Question: I made a web application from dev express templates and changed the gridview to be rendered from splitter like this(change in file Views/Home/Index if you wnt to try):
'''
@model System.Collections.IEnumerable
@Html.DevExpress().Splitter(settings =>
{
settings.Name = "testsSplitter";
settings.FullscreenMode = true;
settings.AllowResize = true;
settings.Orientation = System.Web.UI.WebControls.Orientation.Horizontal;
settings.Panes.Add(pane =>
{
pane.ScrollBars = System.Web.UI.WebControls.ScrollBars.Auto;
pane.SetContent(() =>
{
ViewContext.Writer.Write(Html.Partial("GridViewPartialView", Model));
});
});
}).GetHtml()
'''
and now in internet explorer(my version is 9) the home page look like this:

As you can see the header become very big.
I have a real web application thet have the same problem and my client not love it...
Someone know how to resolve this issue?
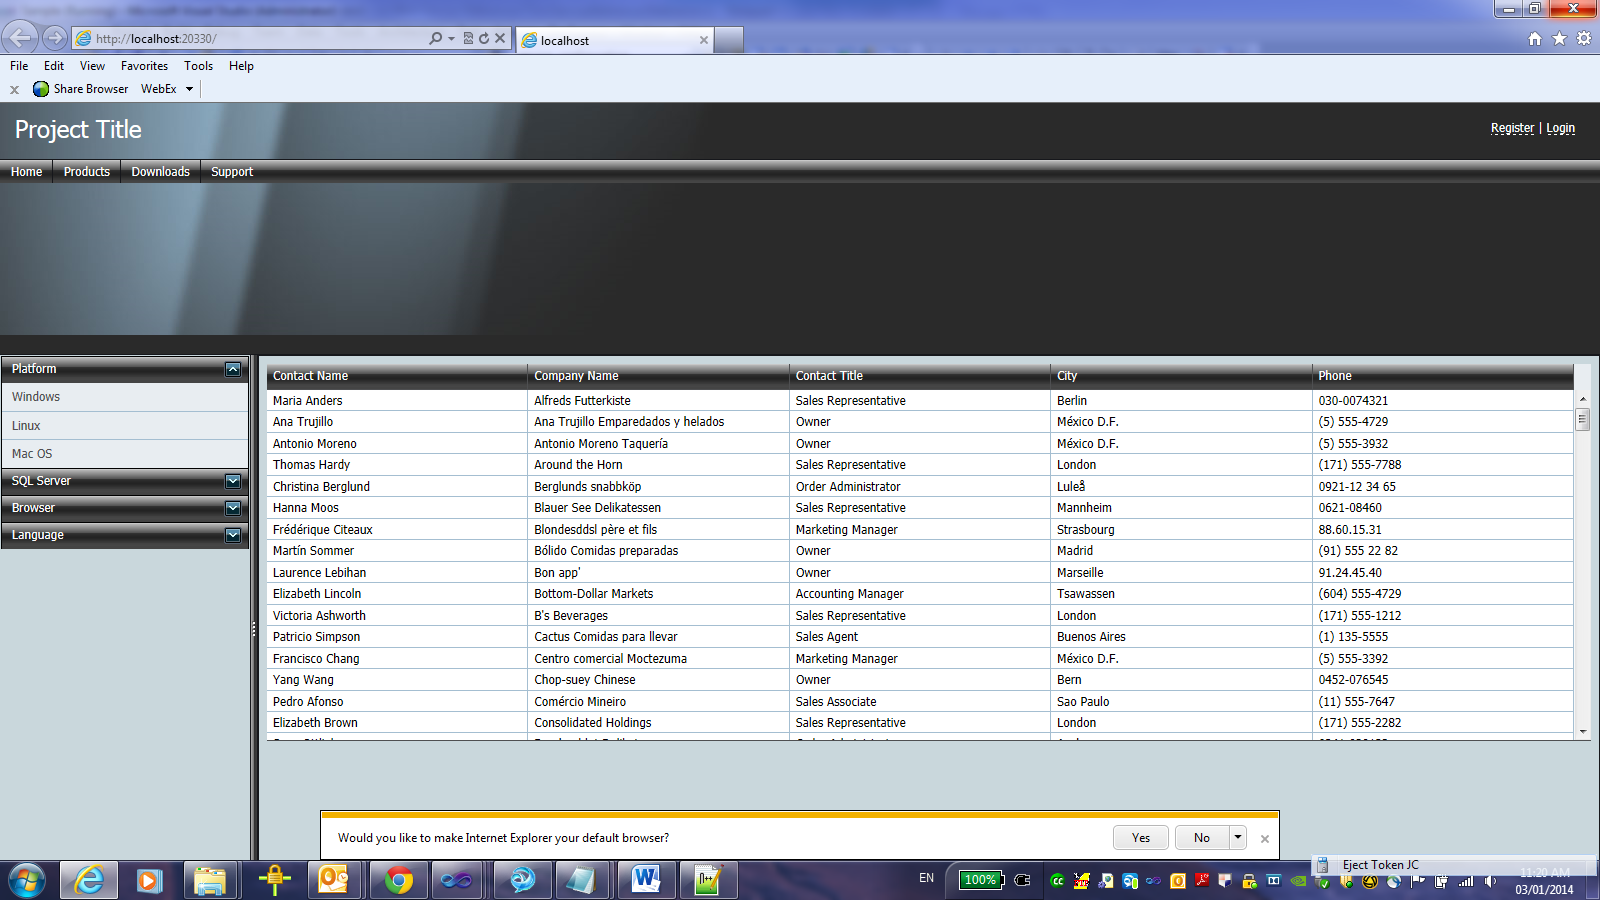
Answer: The answer is that two splitter have the "Full screen mode" the splitter of the layout and my new splitter and this is not recommended! see dev express answer: <URL>